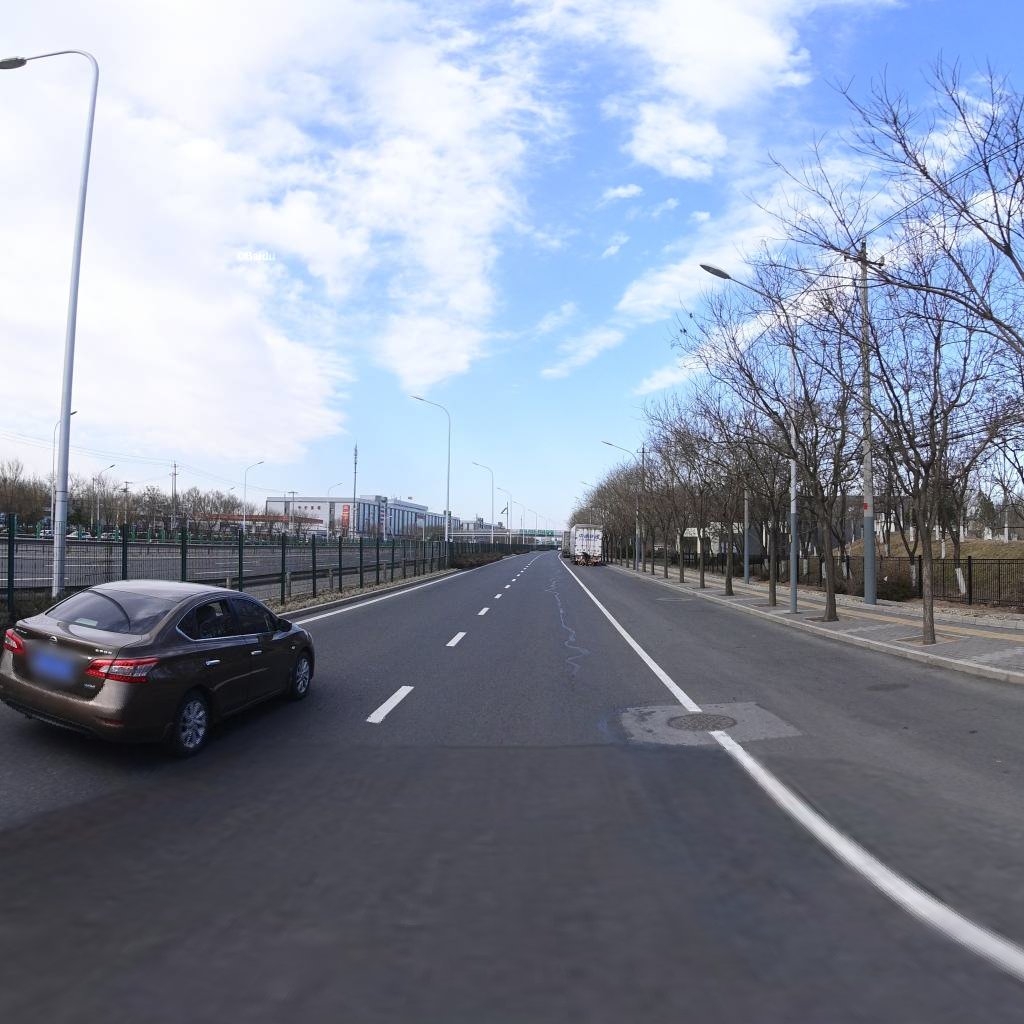
Region: Chaoyang
Road damage annotations: longitudinal patch, manhole cover